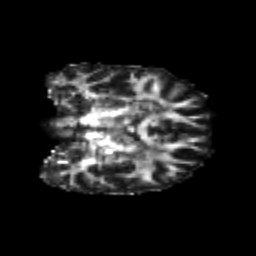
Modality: FA
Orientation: coronal
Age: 24
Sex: female
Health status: healthy
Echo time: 0.074 s